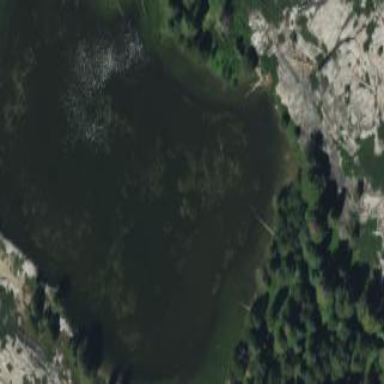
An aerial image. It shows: Serene lake surrounded by nature.